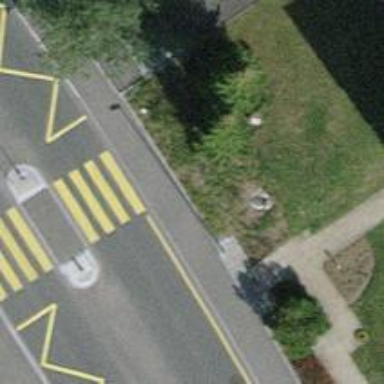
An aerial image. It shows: Kerb serving as barrier.